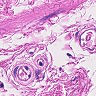
Metastatic tissue present: no